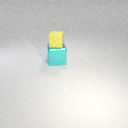
small yellow rubber cube above large cyan metal cube